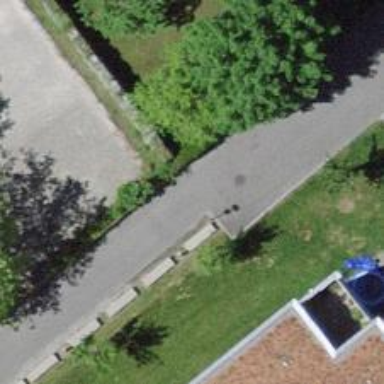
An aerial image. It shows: Bollard barrier.